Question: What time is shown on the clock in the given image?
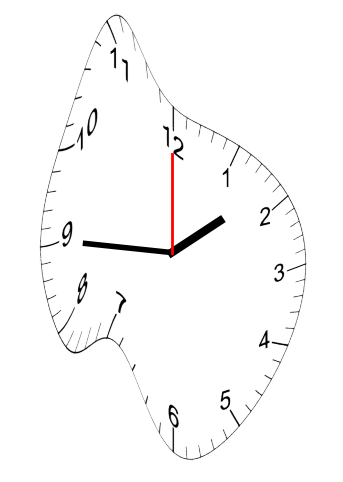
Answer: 01:45:00